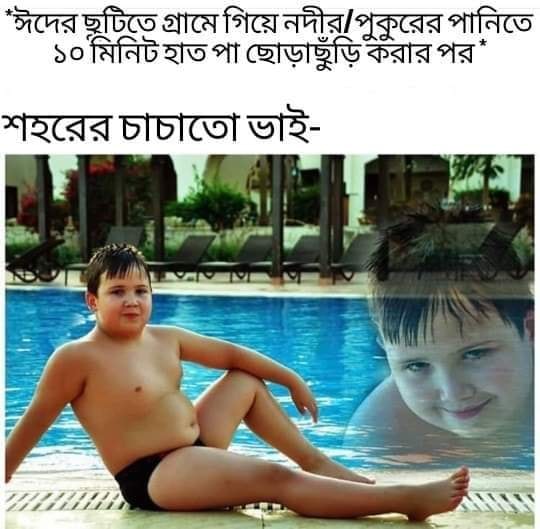
Caption: *ঈদের ছুটিতে গ্রামে গিয়ে নদীর/পুকুরের পানিতে ১০ মিনিট হাত পা ছোড়াছুড়ি করার পর     শহরের চাচাতো ভাই -
Label: non-hate